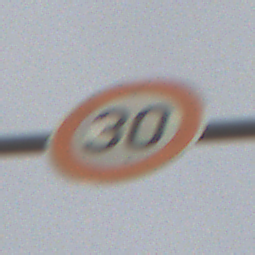
Verkehrszeichen: Geschwindigkeit30
Umgebung: Outdoor, Nature
Tageszeit: MorningAfternoon
Wetter: PartlyCloudy
Licht: Natural
Jahreszeit: Winter
Kontrast: MediumContrast